Question: I am trying to create a custom layout which centers the title and changes the background color of actionbar but that' what I am getting:

Could you please tell me what I am doing wrong?
MainActivity.java
'''
public class MainActivity extends ActionBarActivity {
@Override
protected void onCreate(Bundle savedInstanceState) {
super.onCreate(savedInstanceState);
setContentView(R.layout.activity_main);
ActionBar actionBar = getSupportActionBar();
//actionBar.setDisplayHomeAsUpEnabled(true);
actionBar.setIcon(
new ColorDrawable(getResources().getColor(android.R.color.transparent)));
actionBar.setDisplayShowCustomEnabled(true);
actionBar.setDisplayShowTitleEnabled(false);
//actionBar.setIcon(R.drawable.ic_launcher);
LayoutInflater inflator = (LayoutInflater) this .getSystemService(Context.LAYOUT_INFLATER_SERVICE);
View v = inflator.inflate(R.layout.actionbar_layout, null);
actionBar.setCustomView(v);
}
}
'''
actionbar_layout.xml
'''
<RelativeLayout xmlns:android="http://schemas.android.com/apk/res/android"
android:layout_width="match_parent"
android:layout_height="match_parent"
android:layout_gravity="fill_horizontal"
android:background="#00ffff"
android:orientation="horizontal">
<TextView
android:text="title"
android:textColor="#000000"
android:id="@+id/text"
android:layout_width="match_parent"
android:layout_centerHorizontal="true"
android:layout_height="wrap_content"/>
</RelativeLayout>
'''
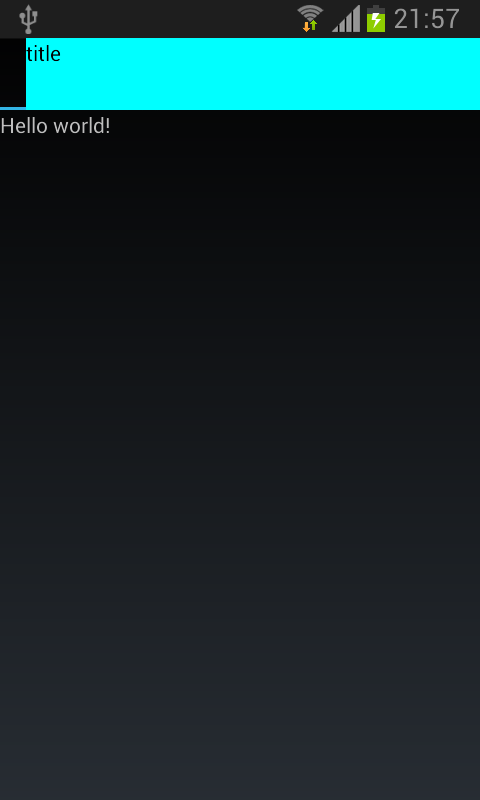
Answer: I've run into this one wayyy too many times (only on 3.0+ devices, to my knowledge), and, as a result, you should try adding these calls with the ones you're already using (which I've included):
'''
actionBar.setDisplayShowHomeEnabled(false);
actionBar.setDisplayHomeAsUpEnabled(false);
actionBar.setHomeButtonEnabled(false);
actionBar.setDisplayShowTitleEnabled(false);
actionBar.setDisplayShowCustomEnabled(true);
'''
That should remove the left-spacing that's automatically applied.